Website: macys
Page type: gifting
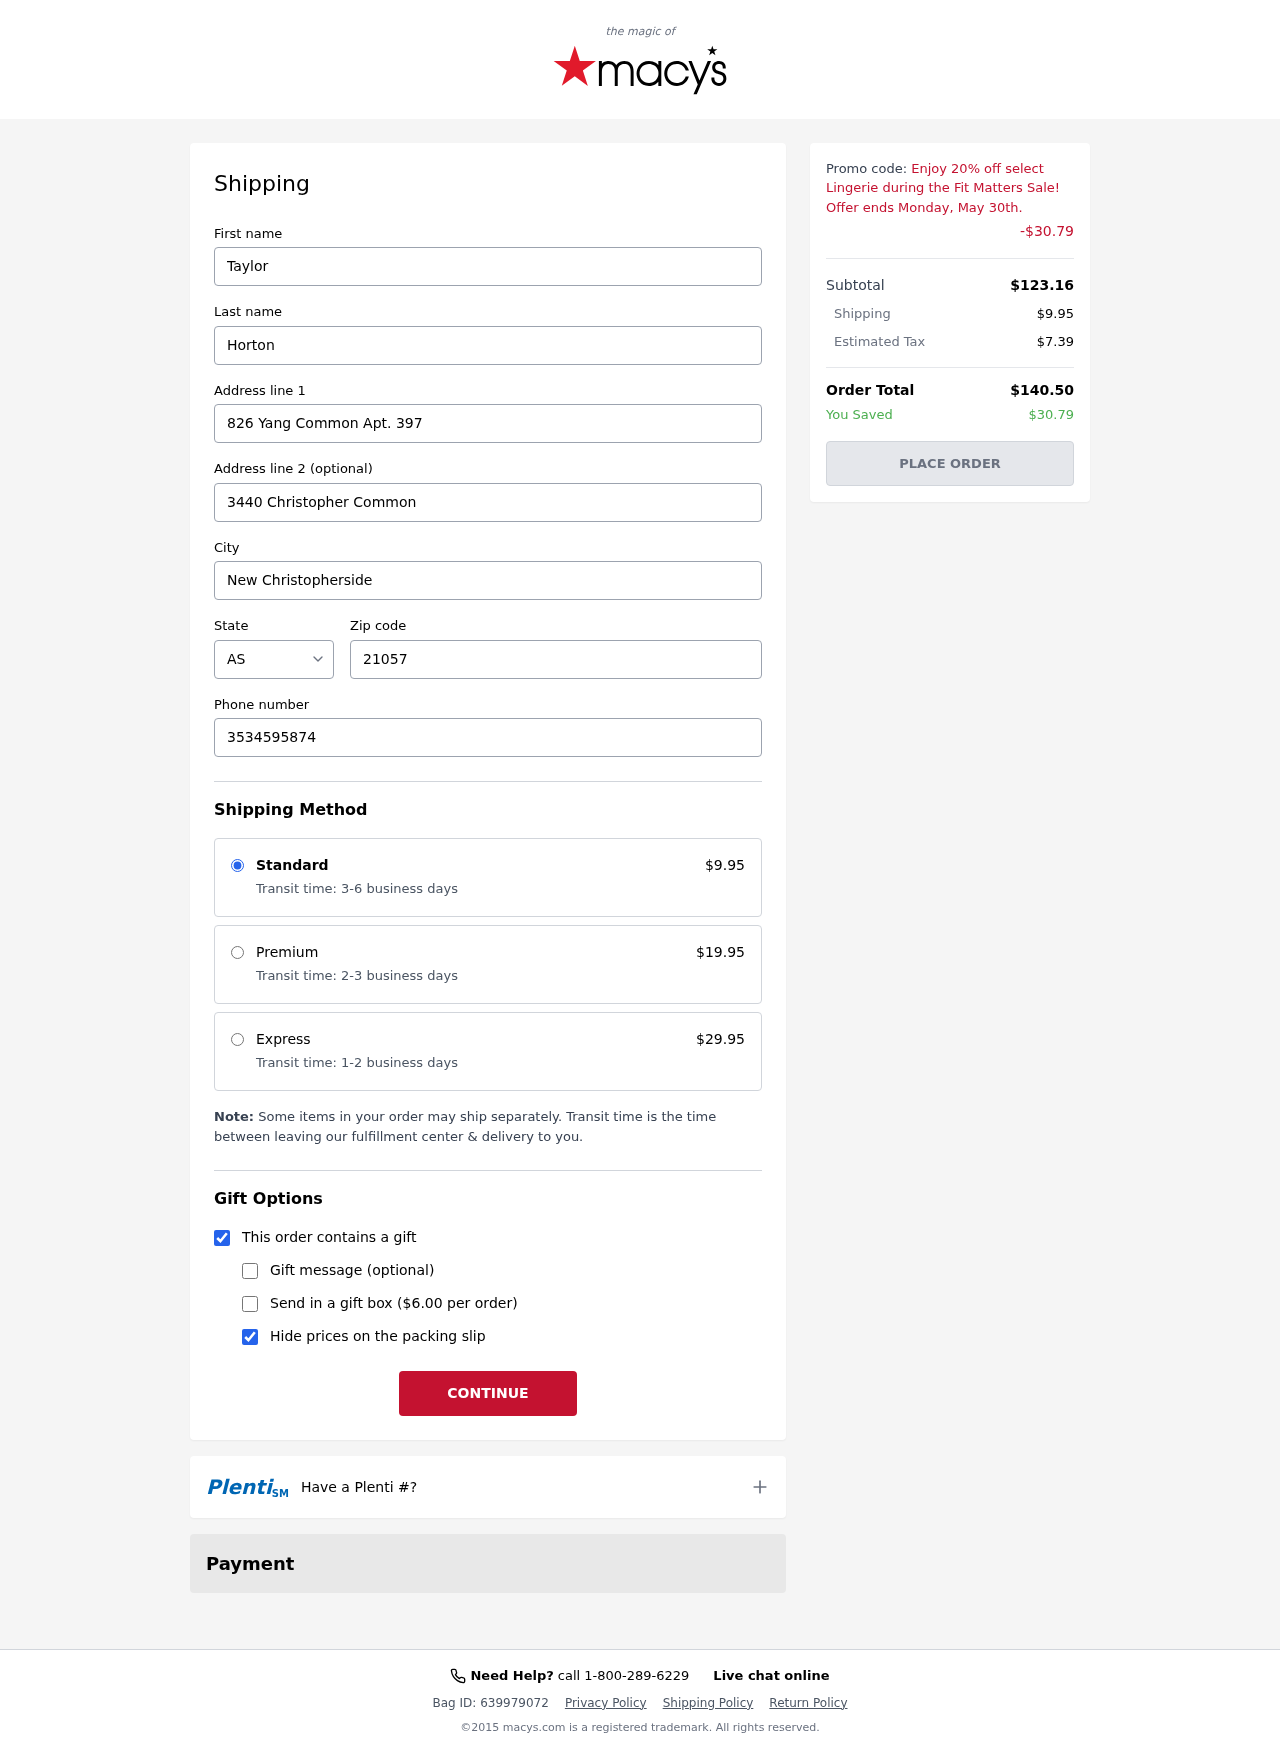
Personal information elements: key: PII_CITY
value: New Christopherside
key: PII_FIRSTNAME
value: Taylor
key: PII_LASTNAME
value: Horton
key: PII_PHONE
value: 3534595874
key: PII_POSTCODE
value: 21057
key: PII_STATE_ABBR
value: AS
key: PII_STREET
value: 826 Yang Common Apt. 397
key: PII_STREET2
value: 3440 Christopher Common
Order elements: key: ORDER_SHIPPING_COST
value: $9.95
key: ORDER_DISCOUNT
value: -$30.79
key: ORDER_SUBTOTAL
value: $123.16
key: ORDER_TAX
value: $7.39
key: ORDER_TOTAL
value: $140.50
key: ORDER_SAVINGS
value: $30.79